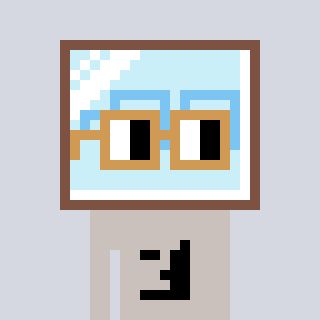
a pixel art character with square brown glasses, a mirror-shaped head and a foggrey-colored body on a cool background